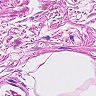
Metastatic tissue present: no